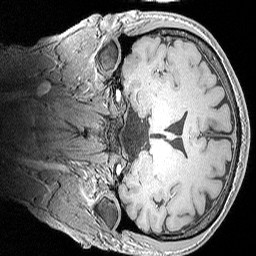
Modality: MP2RAGE
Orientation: coronal
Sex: male
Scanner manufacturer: siemens
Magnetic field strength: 3 T
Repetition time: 5 s
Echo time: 0.00292 s